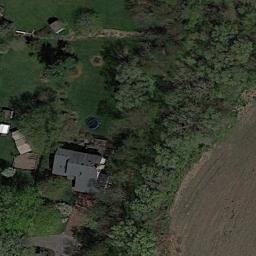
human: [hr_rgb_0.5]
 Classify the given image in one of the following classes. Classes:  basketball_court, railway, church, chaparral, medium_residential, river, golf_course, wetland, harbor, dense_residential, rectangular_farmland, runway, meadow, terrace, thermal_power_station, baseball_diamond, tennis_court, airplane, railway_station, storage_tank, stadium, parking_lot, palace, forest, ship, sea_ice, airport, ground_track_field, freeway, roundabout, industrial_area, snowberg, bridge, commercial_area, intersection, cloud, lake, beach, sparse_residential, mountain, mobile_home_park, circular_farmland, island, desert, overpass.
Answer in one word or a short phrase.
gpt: sparse_residential